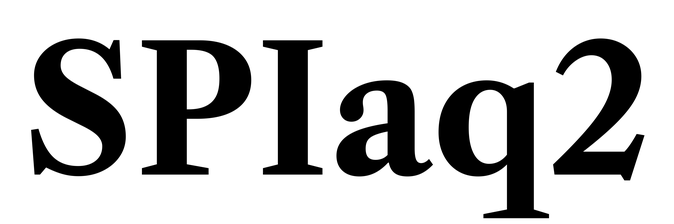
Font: LibreCaslonText_Bold